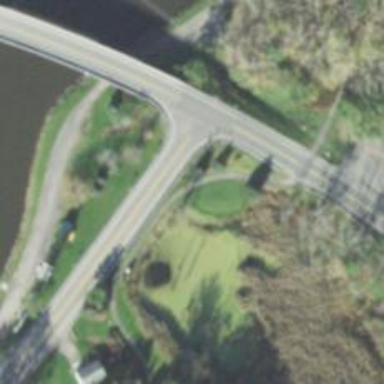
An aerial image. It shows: Grass area designated as golf tee.